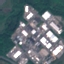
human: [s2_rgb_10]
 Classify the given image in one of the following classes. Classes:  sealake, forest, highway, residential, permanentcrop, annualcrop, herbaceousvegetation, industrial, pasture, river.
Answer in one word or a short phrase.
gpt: Industrial